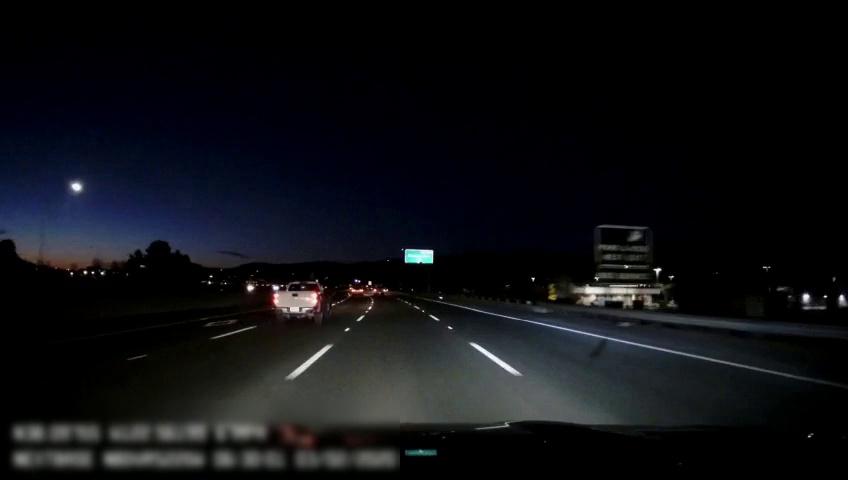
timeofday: Night
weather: Other
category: Drivable Space
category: Vehicles | SUV
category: Vehicles | Truck
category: Vehicles | Truck
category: Lanes | Current Lane
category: Lanes | Alternate Lane
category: Lanes | Alternate Lane
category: Lanes | Alternate Lane
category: Lanes | Alternate Lane
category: Traffic | Signs
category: Traffic | Signs